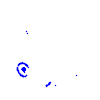
Particle: pion